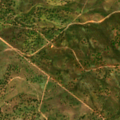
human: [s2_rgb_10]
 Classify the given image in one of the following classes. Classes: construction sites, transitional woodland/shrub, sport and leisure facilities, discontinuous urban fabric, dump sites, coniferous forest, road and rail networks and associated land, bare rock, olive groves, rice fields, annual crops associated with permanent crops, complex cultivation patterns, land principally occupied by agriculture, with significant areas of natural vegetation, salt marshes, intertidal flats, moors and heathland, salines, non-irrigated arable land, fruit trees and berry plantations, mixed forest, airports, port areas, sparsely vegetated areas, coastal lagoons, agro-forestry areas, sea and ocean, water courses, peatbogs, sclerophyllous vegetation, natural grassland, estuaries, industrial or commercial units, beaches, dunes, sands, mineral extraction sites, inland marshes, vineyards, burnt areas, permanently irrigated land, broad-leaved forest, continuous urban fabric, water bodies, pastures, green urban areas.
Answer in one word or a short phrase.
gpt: non-irrigated arable land, pastures, agro-forestry areas